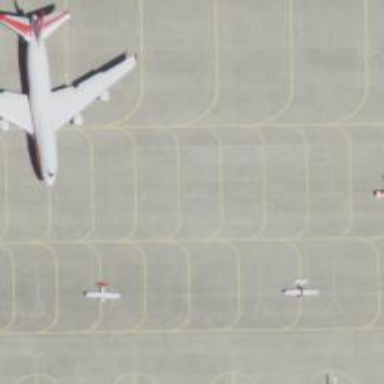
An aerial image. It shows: View of taxiway at the airport.